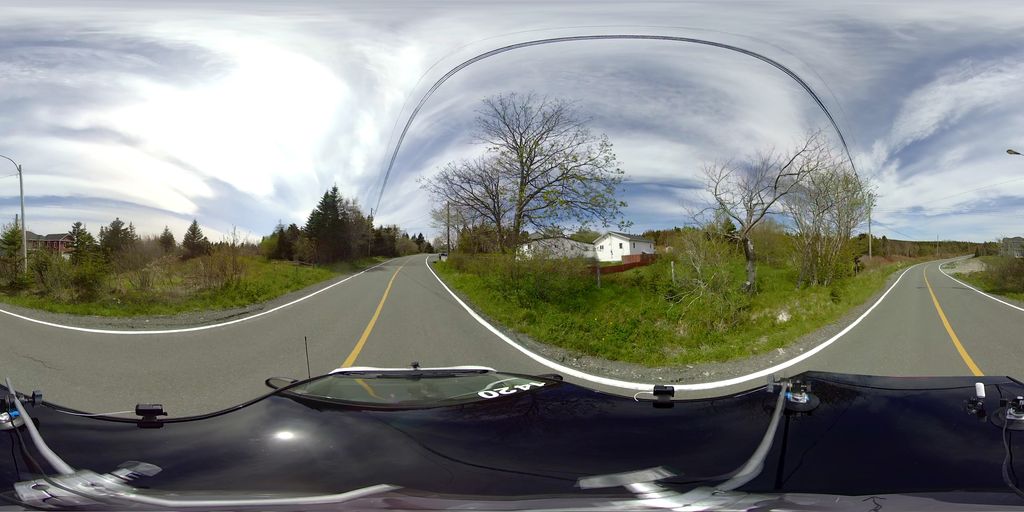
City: st_johns